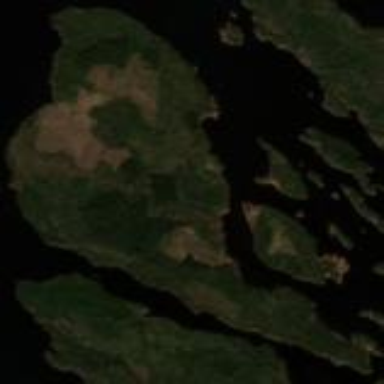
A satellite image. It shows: Islet.